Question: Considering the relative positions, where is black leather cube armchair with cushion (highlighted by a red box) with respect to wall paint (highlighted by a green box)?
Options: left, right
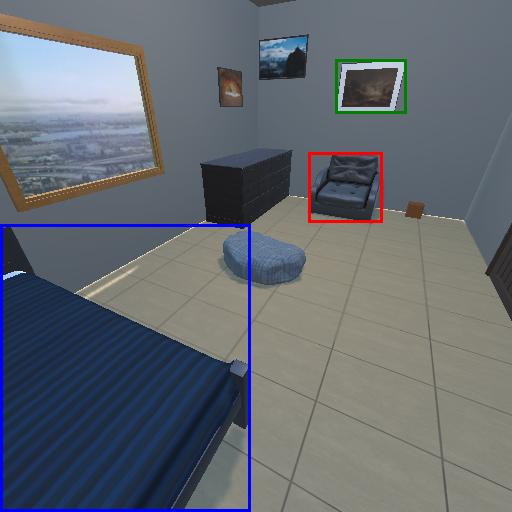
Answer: left